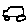
Label: car